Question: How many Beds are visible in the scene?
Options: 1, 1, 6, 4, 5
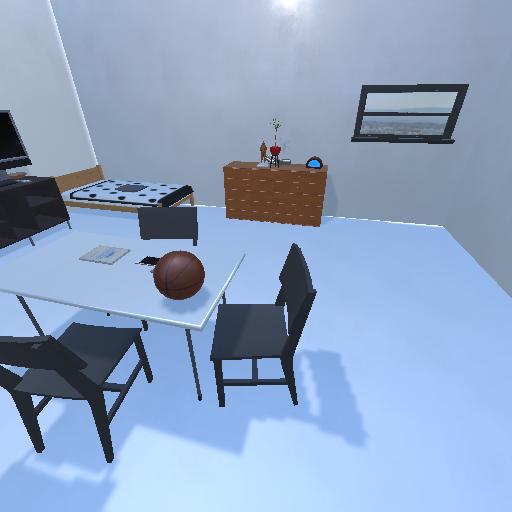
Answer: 1